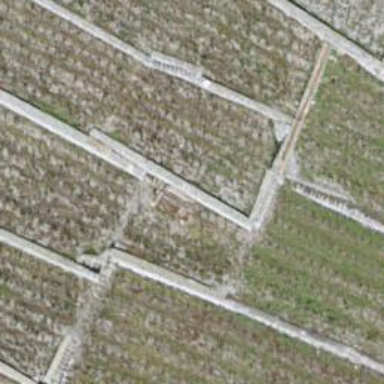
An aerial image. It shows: Retaining wall.